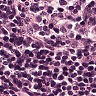
Metastatic tissue present: no